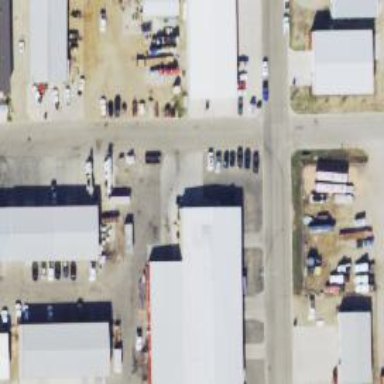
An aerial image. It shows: Alleyway designated as service road.